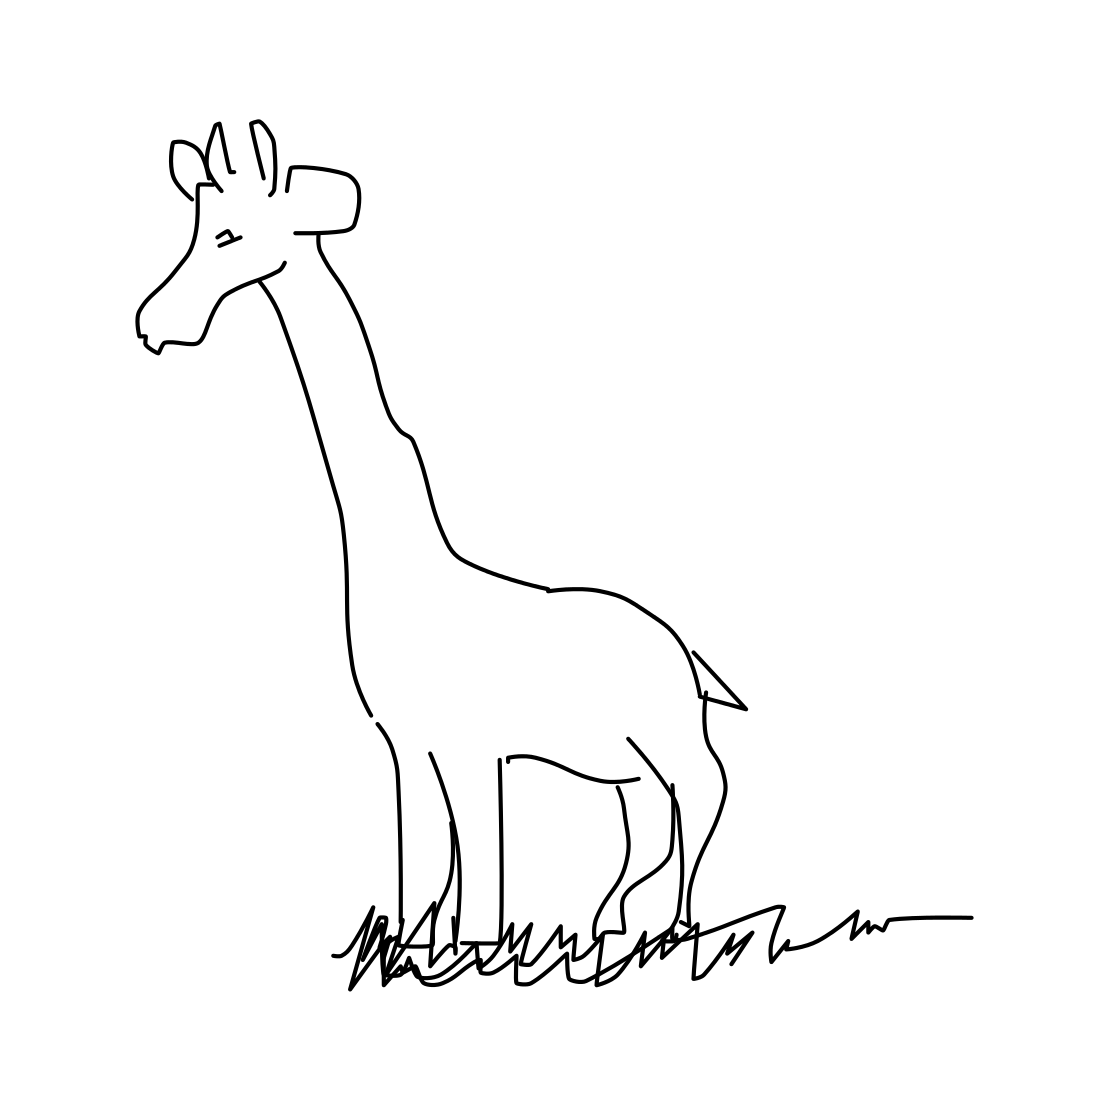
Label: giraffe